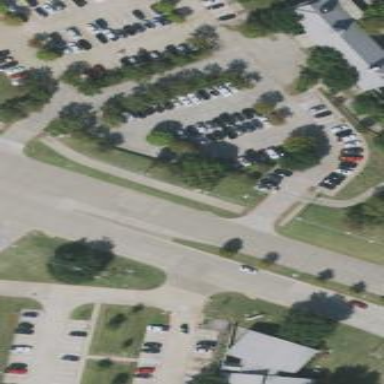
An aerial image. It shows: Parking area with concrete surface.